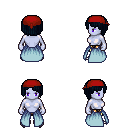
a pixel art fantasy rpg character, female body template, dark elf, purple skin, overskirt, gold greaves, raven pageboy hairstyle, red bandana, metal boots, four views (front, back, left, right), 2x2 character sprite sheet, small pixel art, hard edges, no anti-aliasing